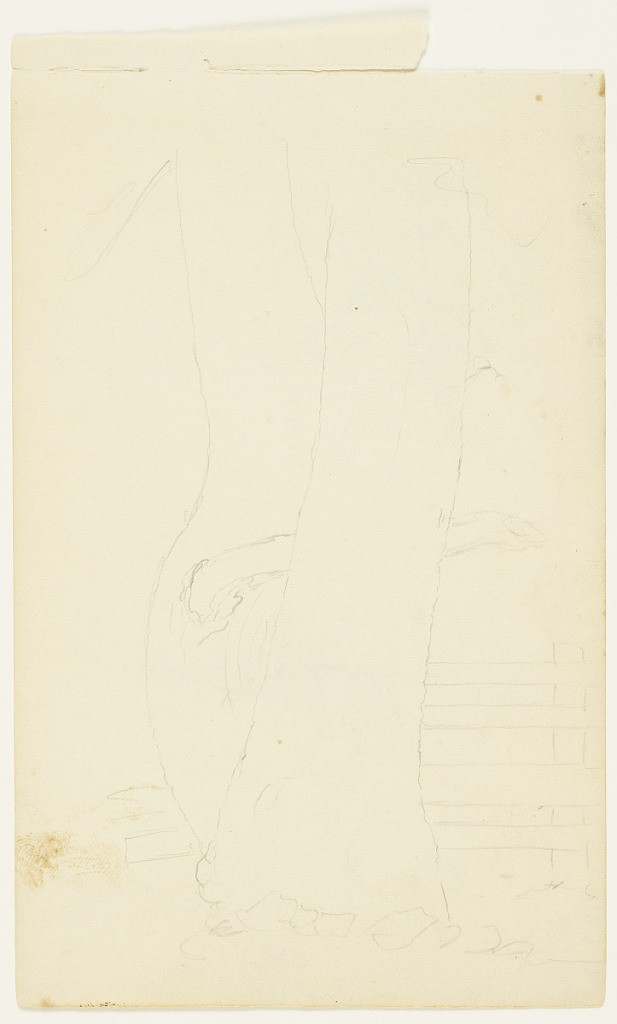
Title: Tree Trunks beside a Board Fence
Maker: Frederic Edwin Church, American, 1826–1900
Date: July 1844
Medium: Graphite on white wove paper; verso: graphite
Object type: Drawing
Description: Landscape sketch showing the trunks of two large trees growing in front of a board fence, likely in Catskill, New York. Visible at center, one tree is situated in front of the other, as the curving trunk and broken lower bough of the other are visible behind it. Both trees' branches are not visible, as the trunks extend out of frame. Several rocks lay on the ground around the base of the foremost tree.

Verso: Botanical sketch of two trees in or near Catskill, New York. At right, a tall, slender tree--likely a conifer--is shown. At left and orient to the left, another tree with twisting, spindly branches is visible. Immediately beneath it, a detail of one of its leaves is included.